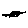
Label: cat